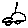
Label: car